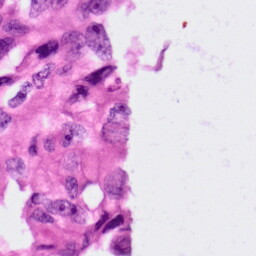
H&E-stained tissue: Lung